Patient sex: F
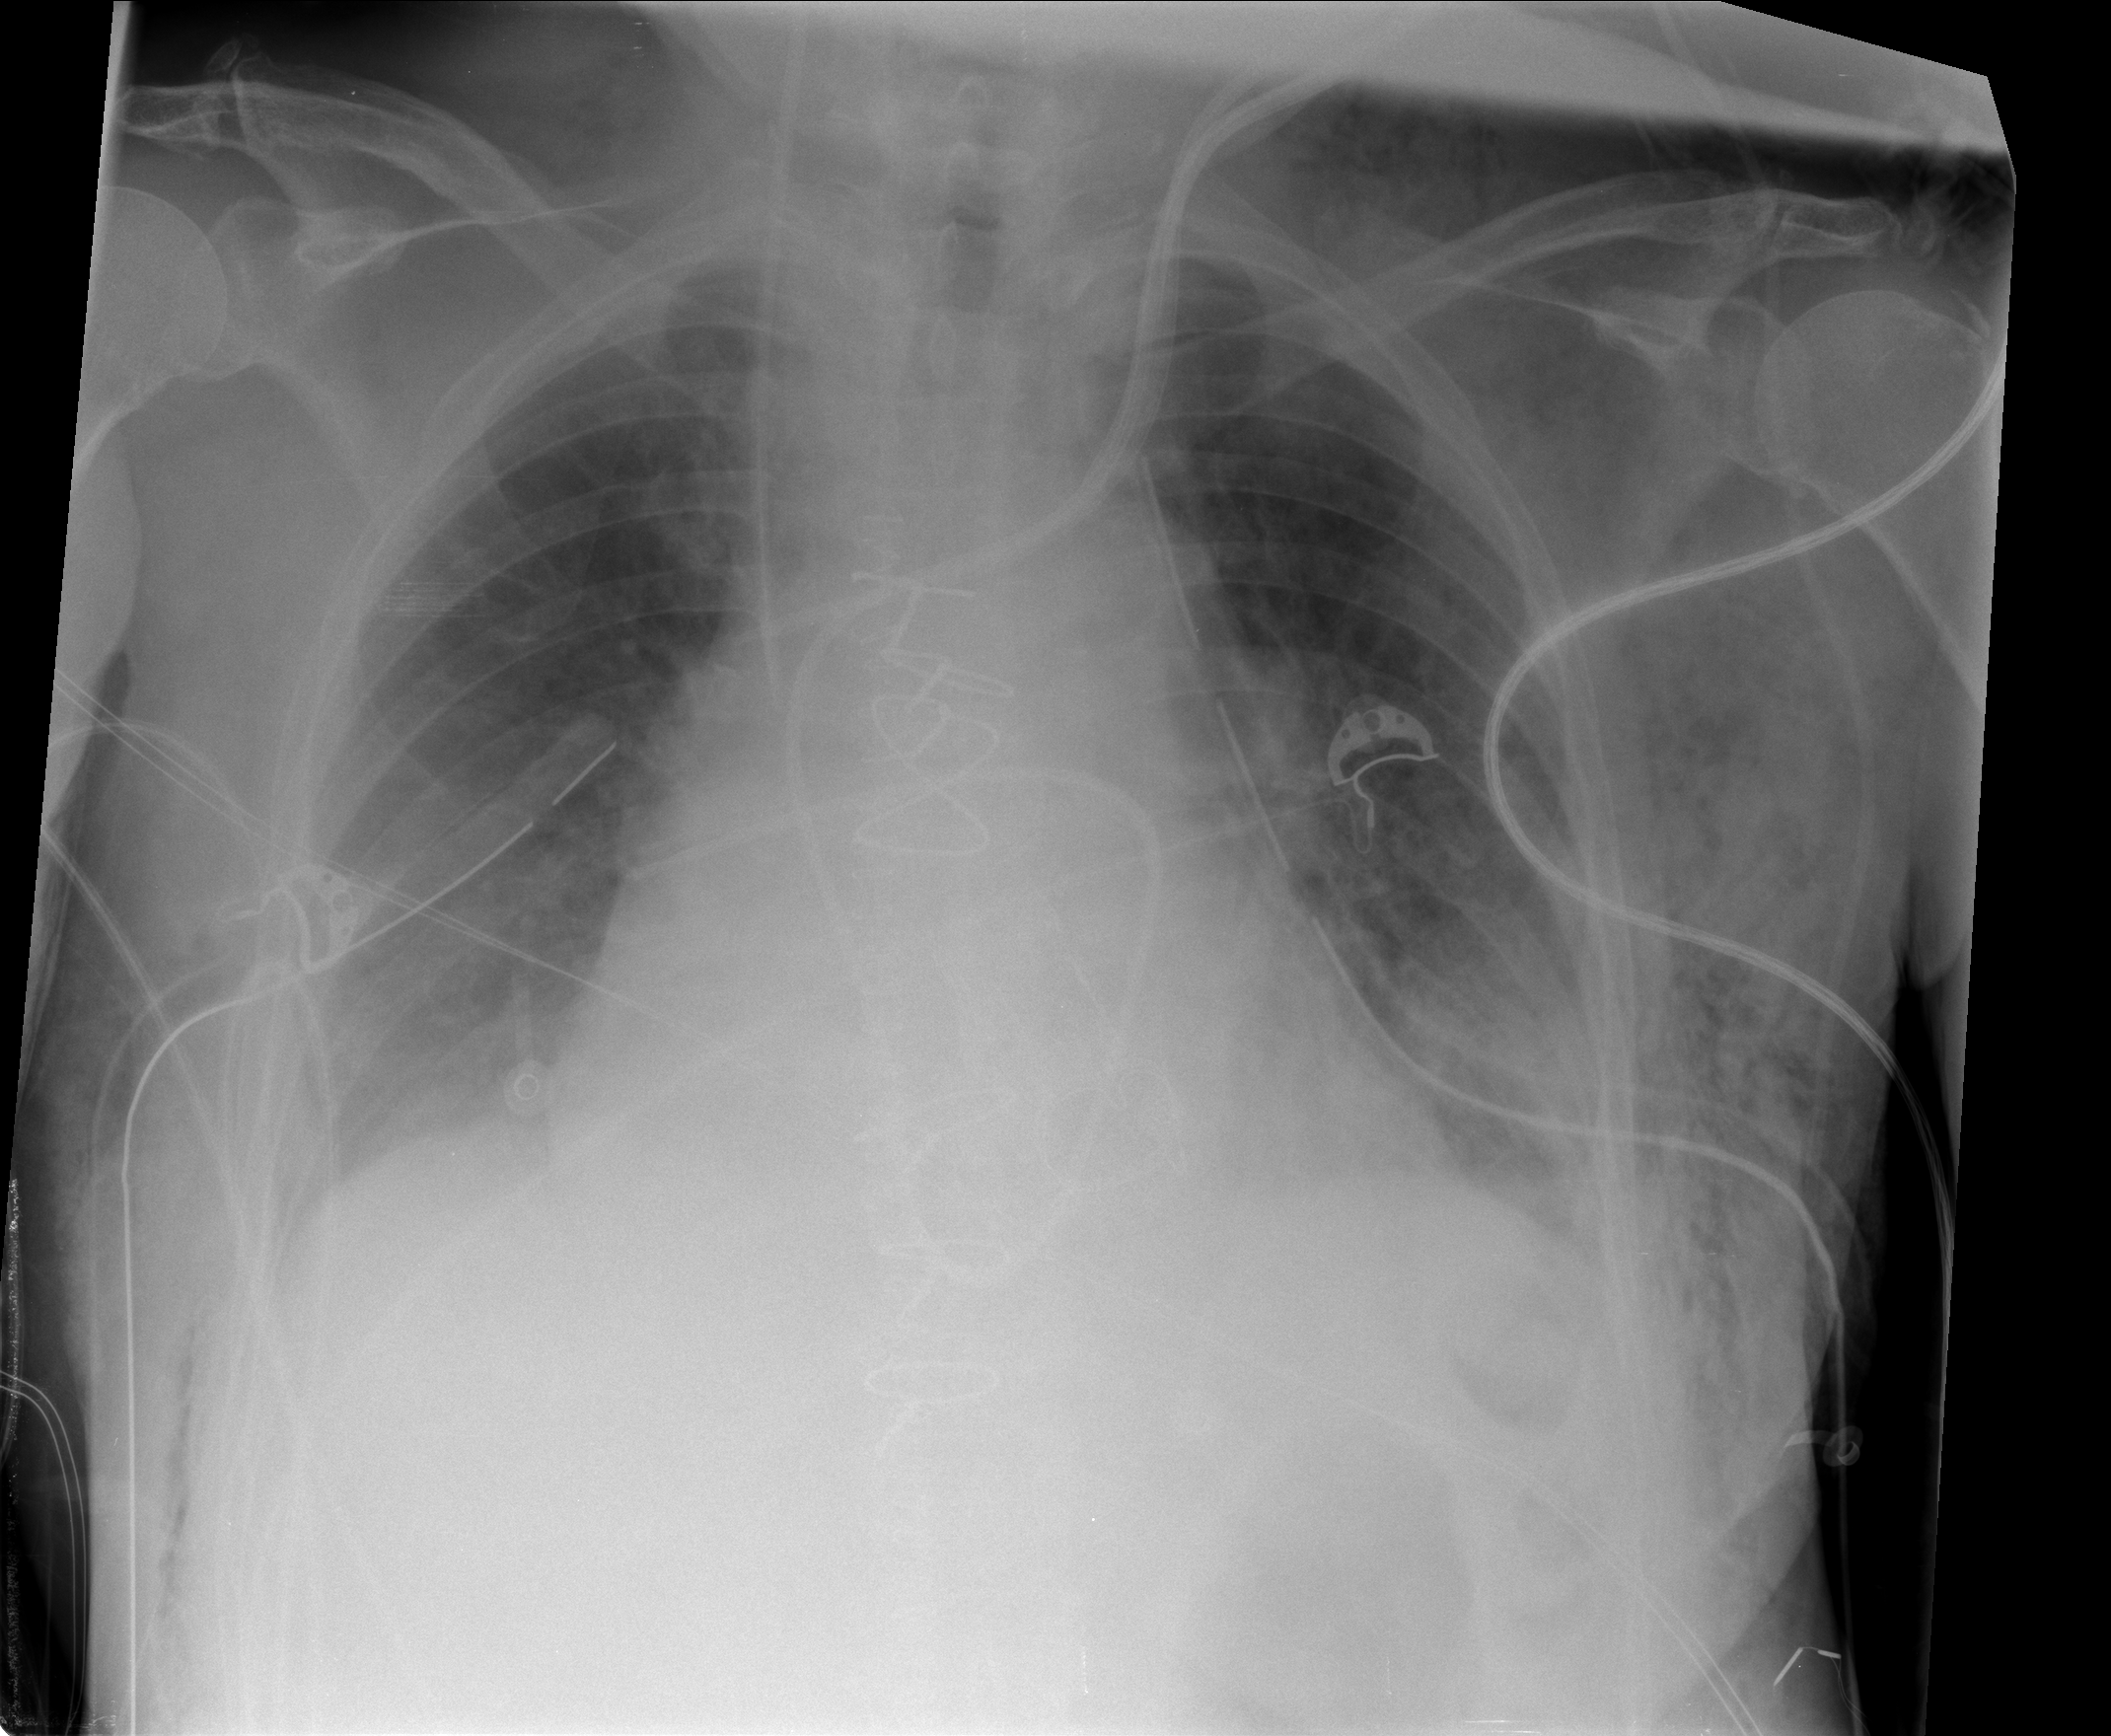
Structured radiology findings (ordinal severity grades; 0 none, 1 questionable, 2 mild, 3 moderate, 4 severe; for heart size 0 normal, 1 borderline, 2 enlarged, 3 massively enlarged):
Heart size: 2
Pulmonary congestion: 0
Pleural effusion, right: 2
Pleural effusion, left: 2
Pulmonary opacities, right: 2
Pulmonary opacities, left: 0
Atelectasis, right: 2
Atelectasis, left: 2